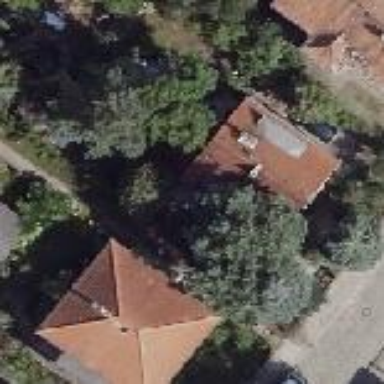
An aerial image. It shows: Hipped roof house.